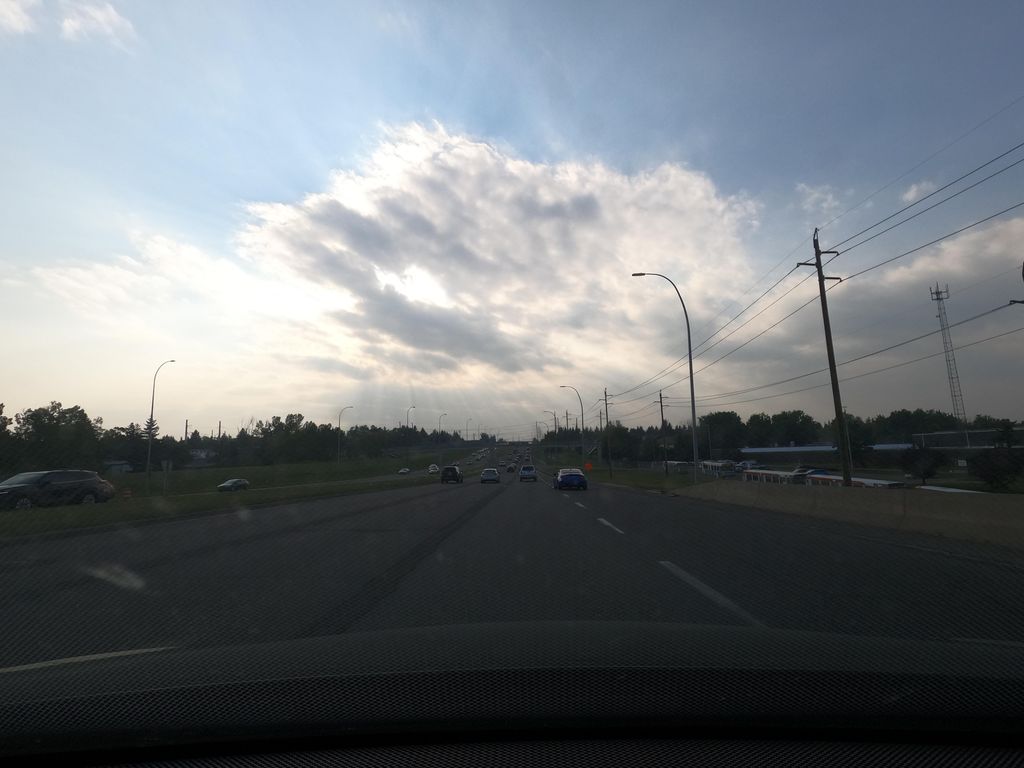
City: calgary